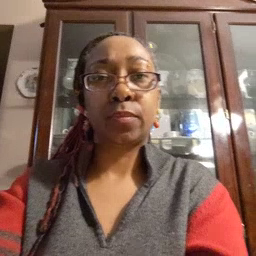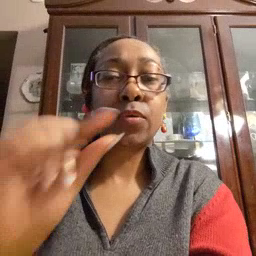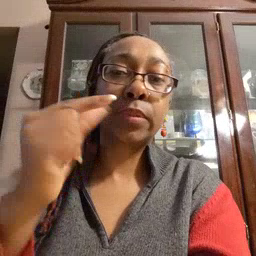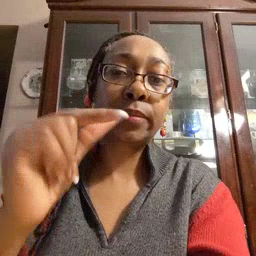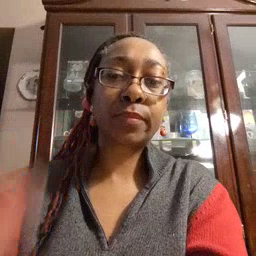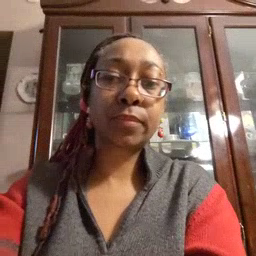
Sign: green